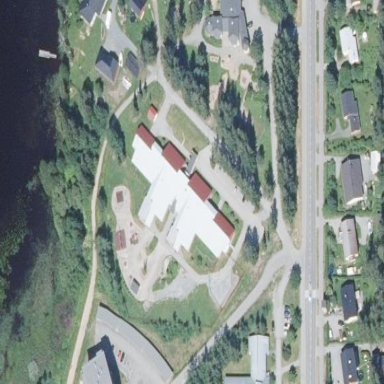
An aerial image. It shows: School building.